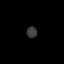
Tissue: lung
Cell type: Epithelial cells
Senescence score: 0.6234
Nuclear area (px): 118
Mean DAPI intensity: 56.373